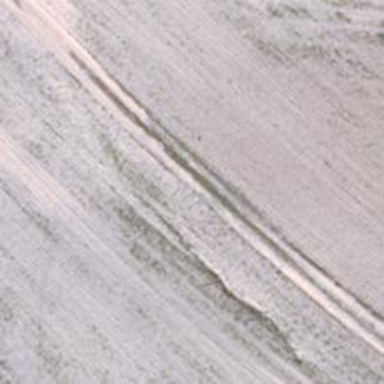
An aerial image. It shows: Track road with grade4 tracktype.